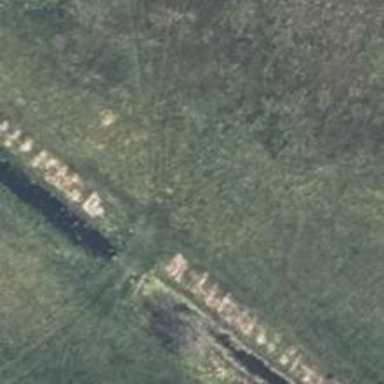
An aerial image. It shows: Grass track with grade5 tracktype.